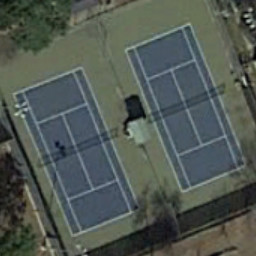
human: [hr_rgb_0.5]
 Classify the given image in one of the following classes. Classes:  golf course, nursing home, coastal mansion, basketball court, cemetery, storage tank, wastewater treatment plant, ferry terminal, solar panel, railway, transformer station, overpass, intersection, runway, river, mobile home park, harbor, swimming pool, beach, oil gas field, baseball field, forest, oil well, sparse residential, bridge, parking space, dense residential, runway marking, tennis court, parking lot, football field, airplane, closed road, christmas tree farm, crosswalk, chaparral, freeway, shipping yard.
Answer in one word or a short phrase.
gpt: tennis court